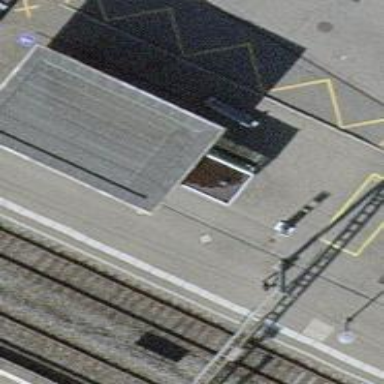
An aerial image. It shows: Railway station.